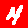
Digit: 4